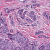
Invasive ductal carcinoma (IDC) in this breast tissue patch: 1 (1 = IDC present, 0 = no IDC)